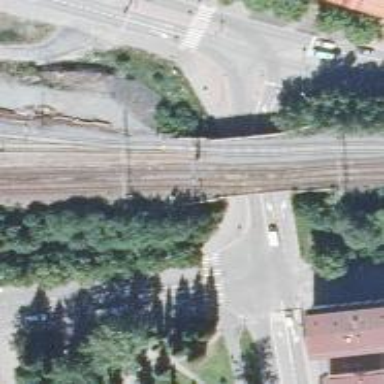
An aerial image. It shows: Railway signal.